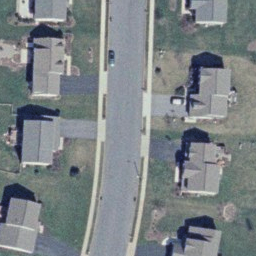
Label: mediumresidential